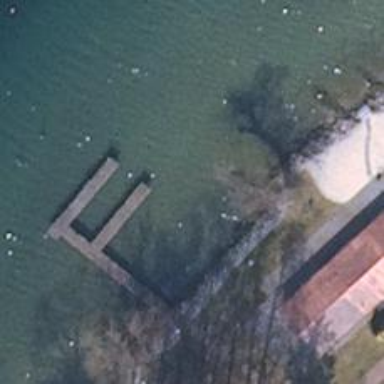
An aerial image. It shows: Man-made pier.